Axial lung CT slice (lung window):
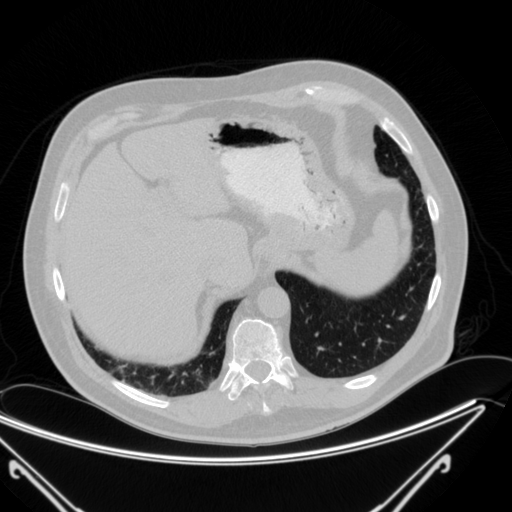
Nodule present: no